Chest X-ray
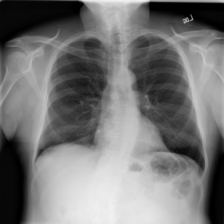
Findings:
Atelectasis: negative
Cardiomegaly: negative
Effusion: negative
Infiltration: negative
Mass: negative
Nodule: negative
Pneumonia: negative
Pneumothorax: negative
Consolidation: negative
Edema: negative
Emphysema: negative
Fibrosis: negative
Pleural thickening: negative
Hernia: negative